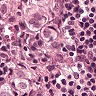
Metastatic tissue present: yes